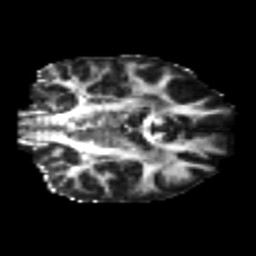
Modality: FA
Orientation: coronal
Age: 23
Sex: female
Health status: healthy
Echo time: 0.074 s